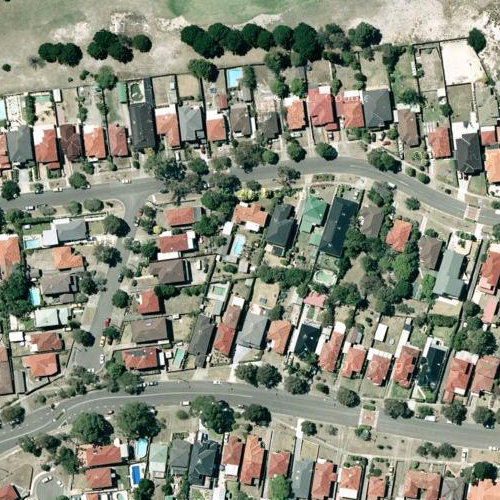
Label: sydney